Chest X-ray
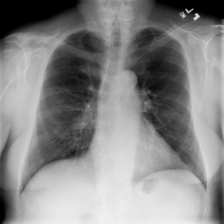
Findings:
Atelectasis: positive
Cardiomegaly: negative
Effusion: negative
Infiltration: negative
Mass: negative
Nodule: negative
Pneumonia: negative
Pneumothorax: negative
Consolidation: negative
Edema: negative
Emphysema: negative
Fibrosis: negative
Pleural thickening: negative
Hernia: negative